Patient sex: M
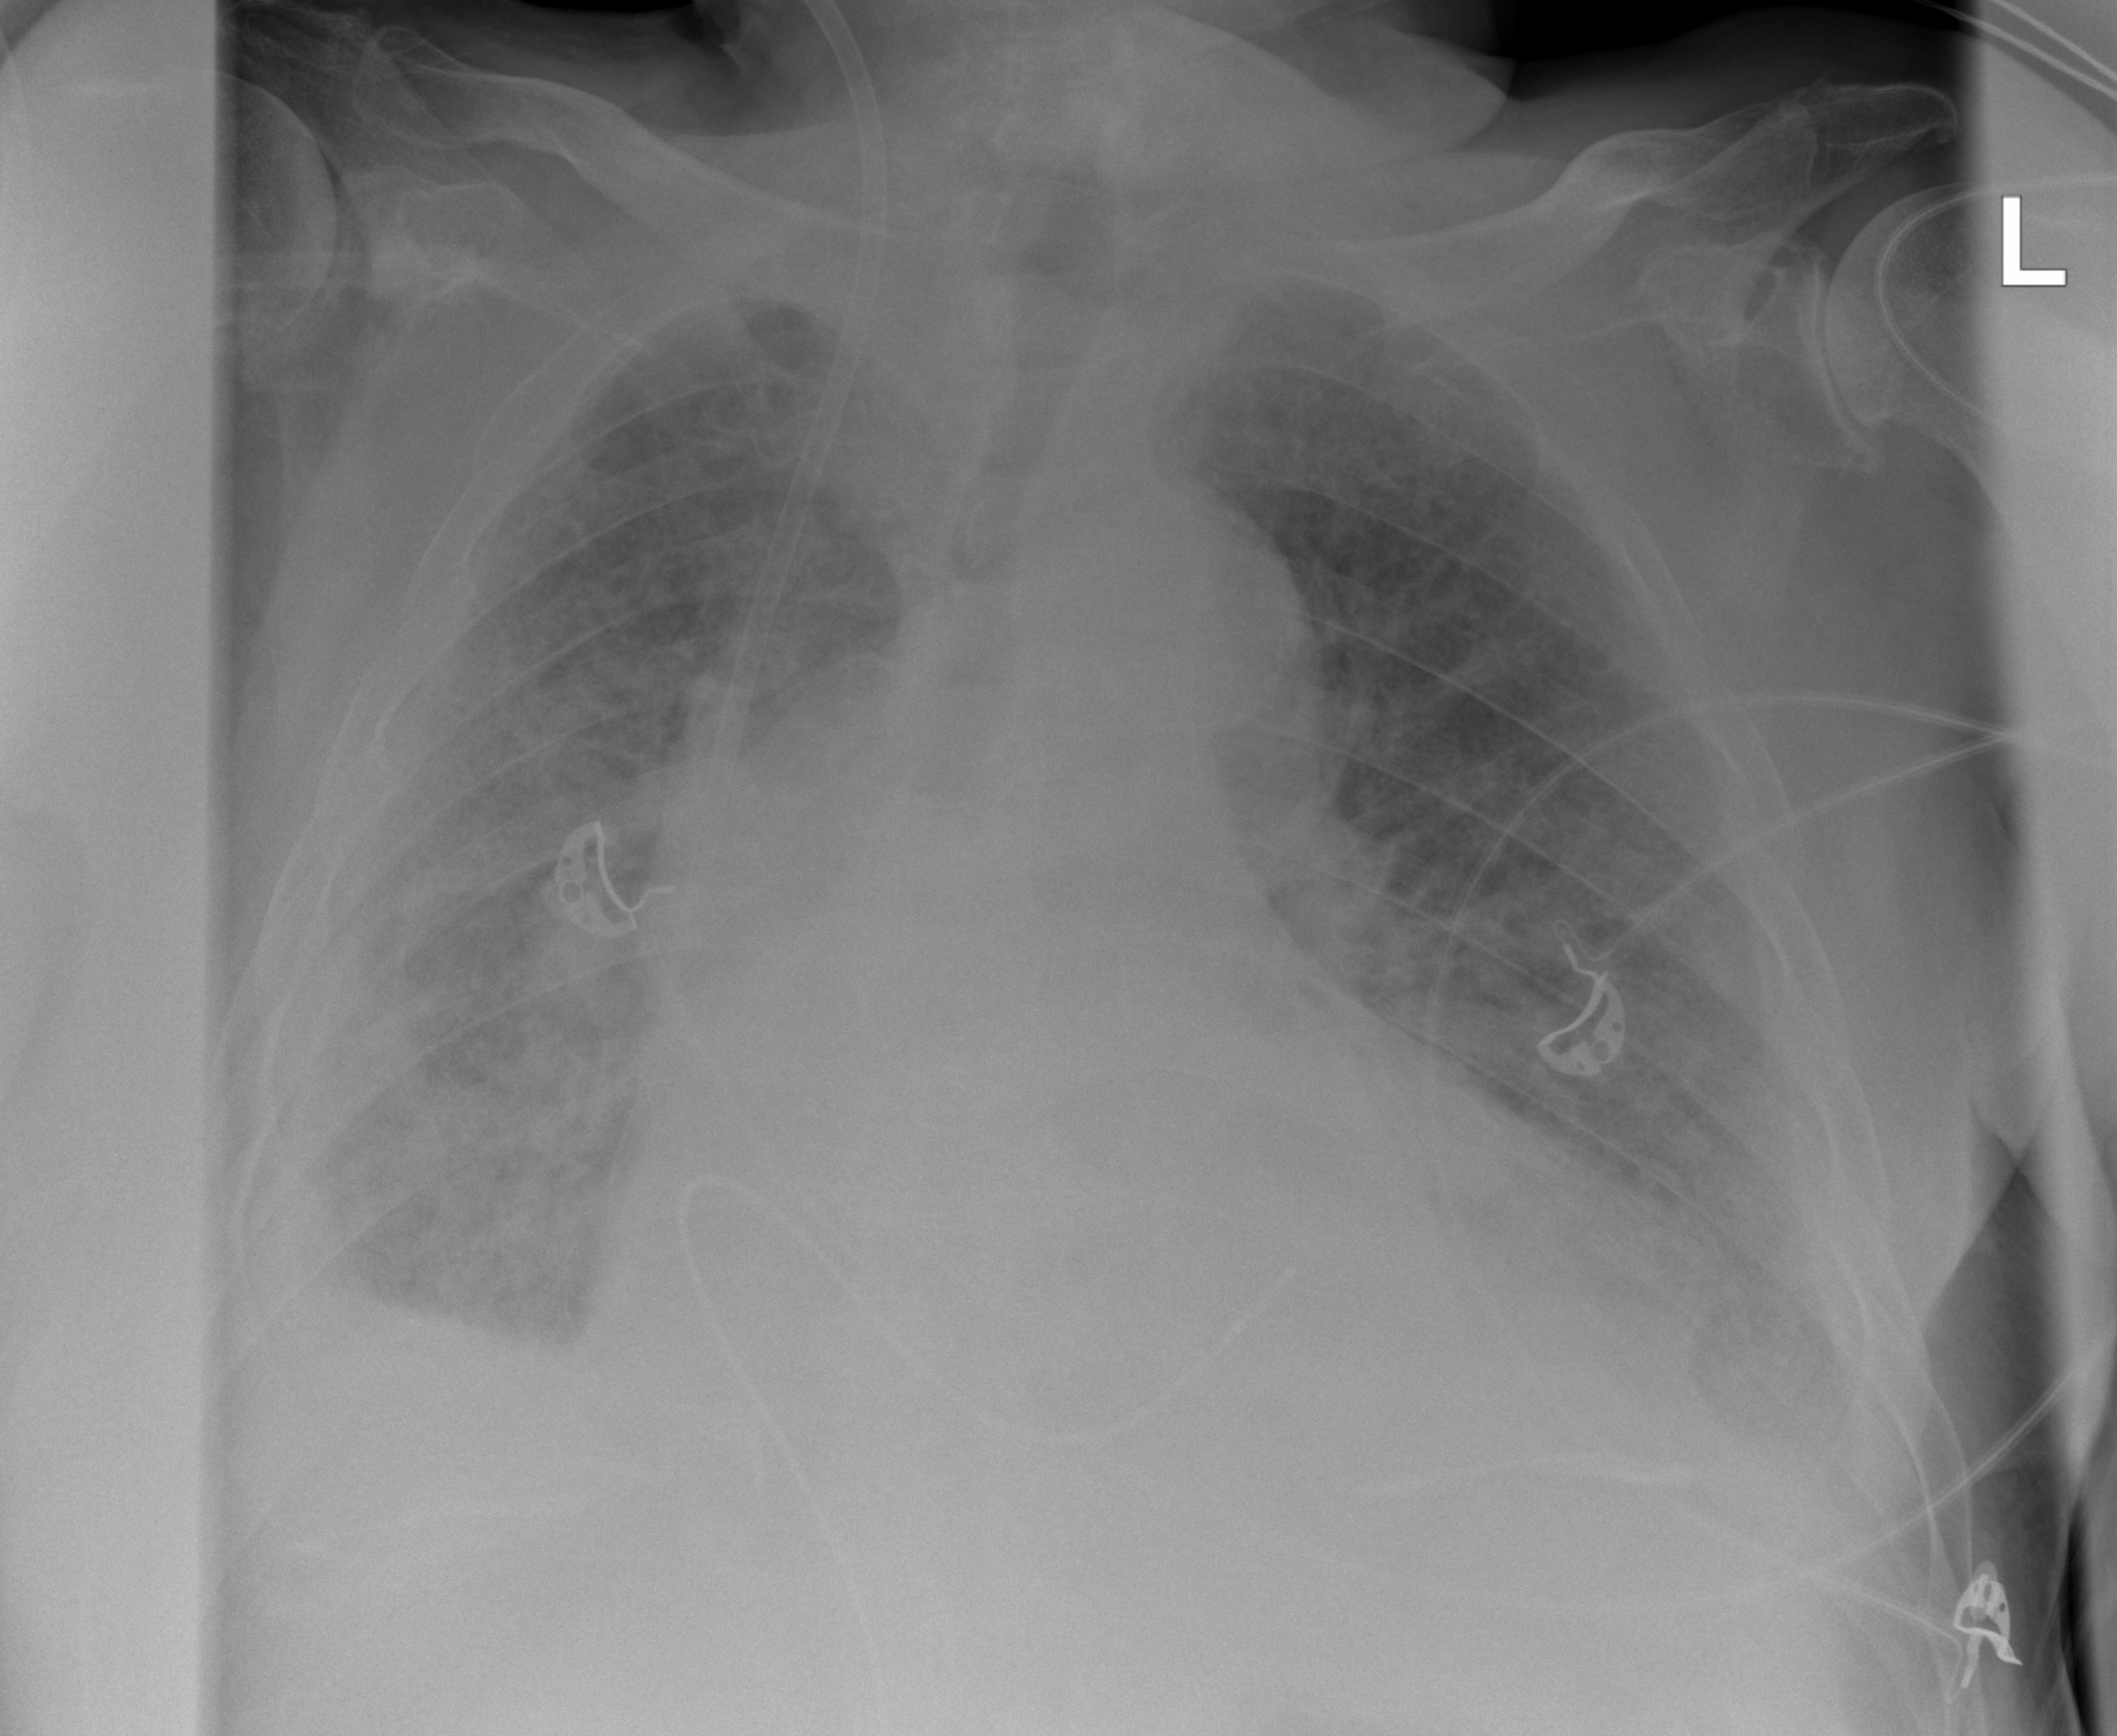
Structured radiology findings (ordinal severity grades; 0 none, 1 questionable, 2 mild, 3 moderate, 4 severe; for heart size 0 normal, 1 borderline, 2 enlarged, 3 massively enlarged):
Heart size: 2
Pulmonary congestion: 3
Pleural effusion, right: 2
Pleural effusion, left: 2
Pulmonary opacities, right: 3
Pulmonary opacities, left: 3
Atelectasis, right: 2
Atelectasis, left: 2